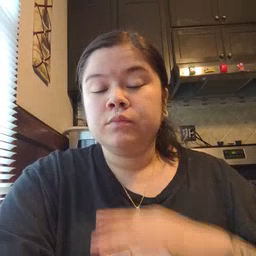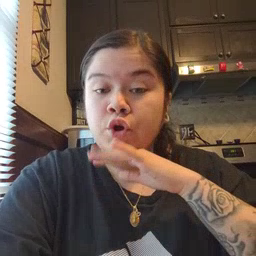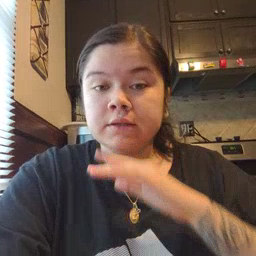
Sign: dirty